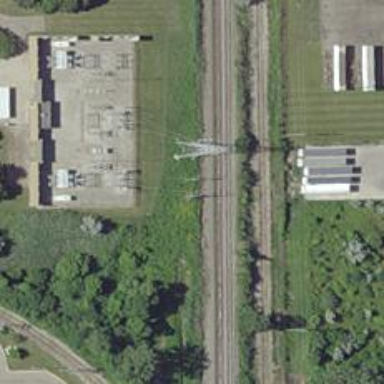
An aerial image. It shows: Power tower.